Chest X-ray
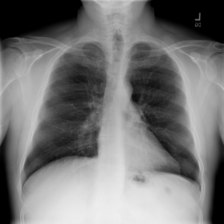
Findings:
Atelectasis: negative
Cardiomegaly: negative
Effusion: negative
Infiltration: negative
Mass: negative
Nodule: negative
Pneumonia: negative
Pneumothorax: negative
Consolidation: negative
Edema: negative
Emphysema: negative
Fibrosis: negative
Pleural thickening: negative
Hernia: negative